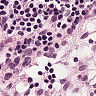
Metastatic tissue present: no